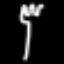
Label: fork